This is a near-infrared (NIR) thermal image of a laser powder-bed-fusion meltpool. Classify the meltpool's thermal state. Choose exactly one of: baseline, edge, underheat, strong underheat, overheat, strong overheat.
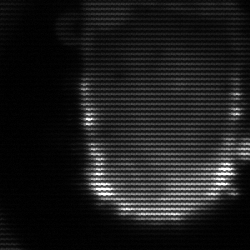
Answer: baseline